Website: lowes
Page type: review-order
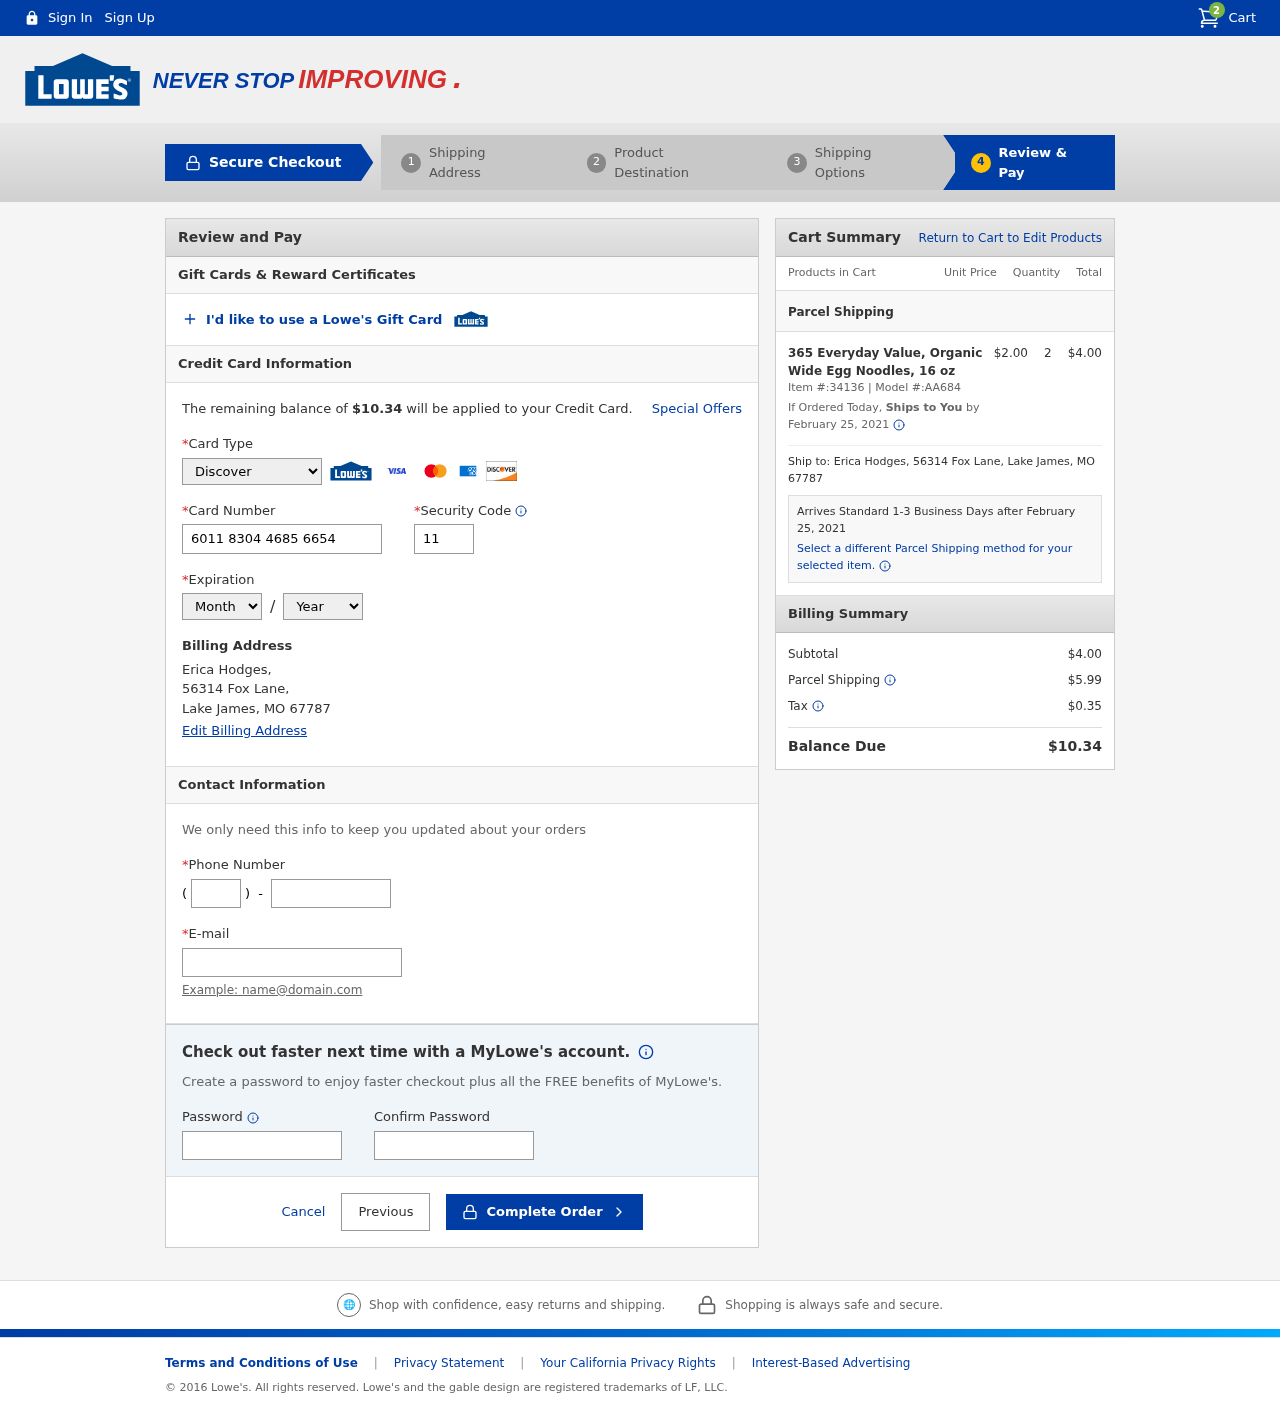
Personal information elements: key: PII_CARD_CVV
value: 117
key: PII_CARD_EXPIRY_MONTH
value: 12
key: PII_CARD_EXPIRY_YEAR
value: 30
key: PII_CARD_NUMBER
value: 6011 8304 4685 6654
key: PII_CARD_TYPE
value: Discover
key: PII_CITY
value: Lake James
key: PII_EMAIL
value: ericahodges@yahoo.com
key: PII_FULLNAME
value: Erica Hodges,
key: PII_PHONE
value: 8105508353
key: PII_PHONE_AREA
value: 810
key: PII_POSTCODE
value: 67787
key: PII_STATE_ABBR
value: MO
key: PII_STREET
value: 56314 Fox Lane
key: PII_STREET
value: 56314 Fox Lane,
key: PII_FULLNAME2
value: Erica Hodges
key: PII_POSTCODE_FULL
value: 67787
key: PII_CITY_STATE
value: Lake James, MO
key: PII_CITY_STATE_ZIP
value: Lake James, MO 67787
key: PII_POSTCODE_NUMERIC
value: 67787
Product elements: key: PRODUCT1_NAME
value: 365 Everyday Value, Organic Wide Egg Noodles, 16 oz
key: PRODUCT1_PRICE
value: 2
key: PRODUCT1_QUANTITY
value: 2
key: PRODUCT1_ITEM_NUMBER
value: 34136
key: PRODUCT1_MODEL_NUMBER
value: AA684
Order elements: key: ORDER_NUM_ITEMS
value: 2
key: ORDER_TOTAL
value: $10.34
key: ORDER_SHIPPING_DATE
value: February 25, 2021
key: ORDER_SUBTOTAL
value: $4.00
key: ORDER_SHIPPING_DATE2
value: February 25, 2021
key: ORDER_SUBTOTAL2
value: $4.00
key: ORDER_SHIPPING_COST
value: $5.99
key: ORDER_TAX
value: $0.35